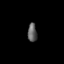
Tissue: prostate
Cell type: Fibroblasts
Senescence score: 0.7064
Nuclear area (px): 167
Mean DAPI intensity: 95.491